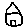
Label: house